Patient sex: M
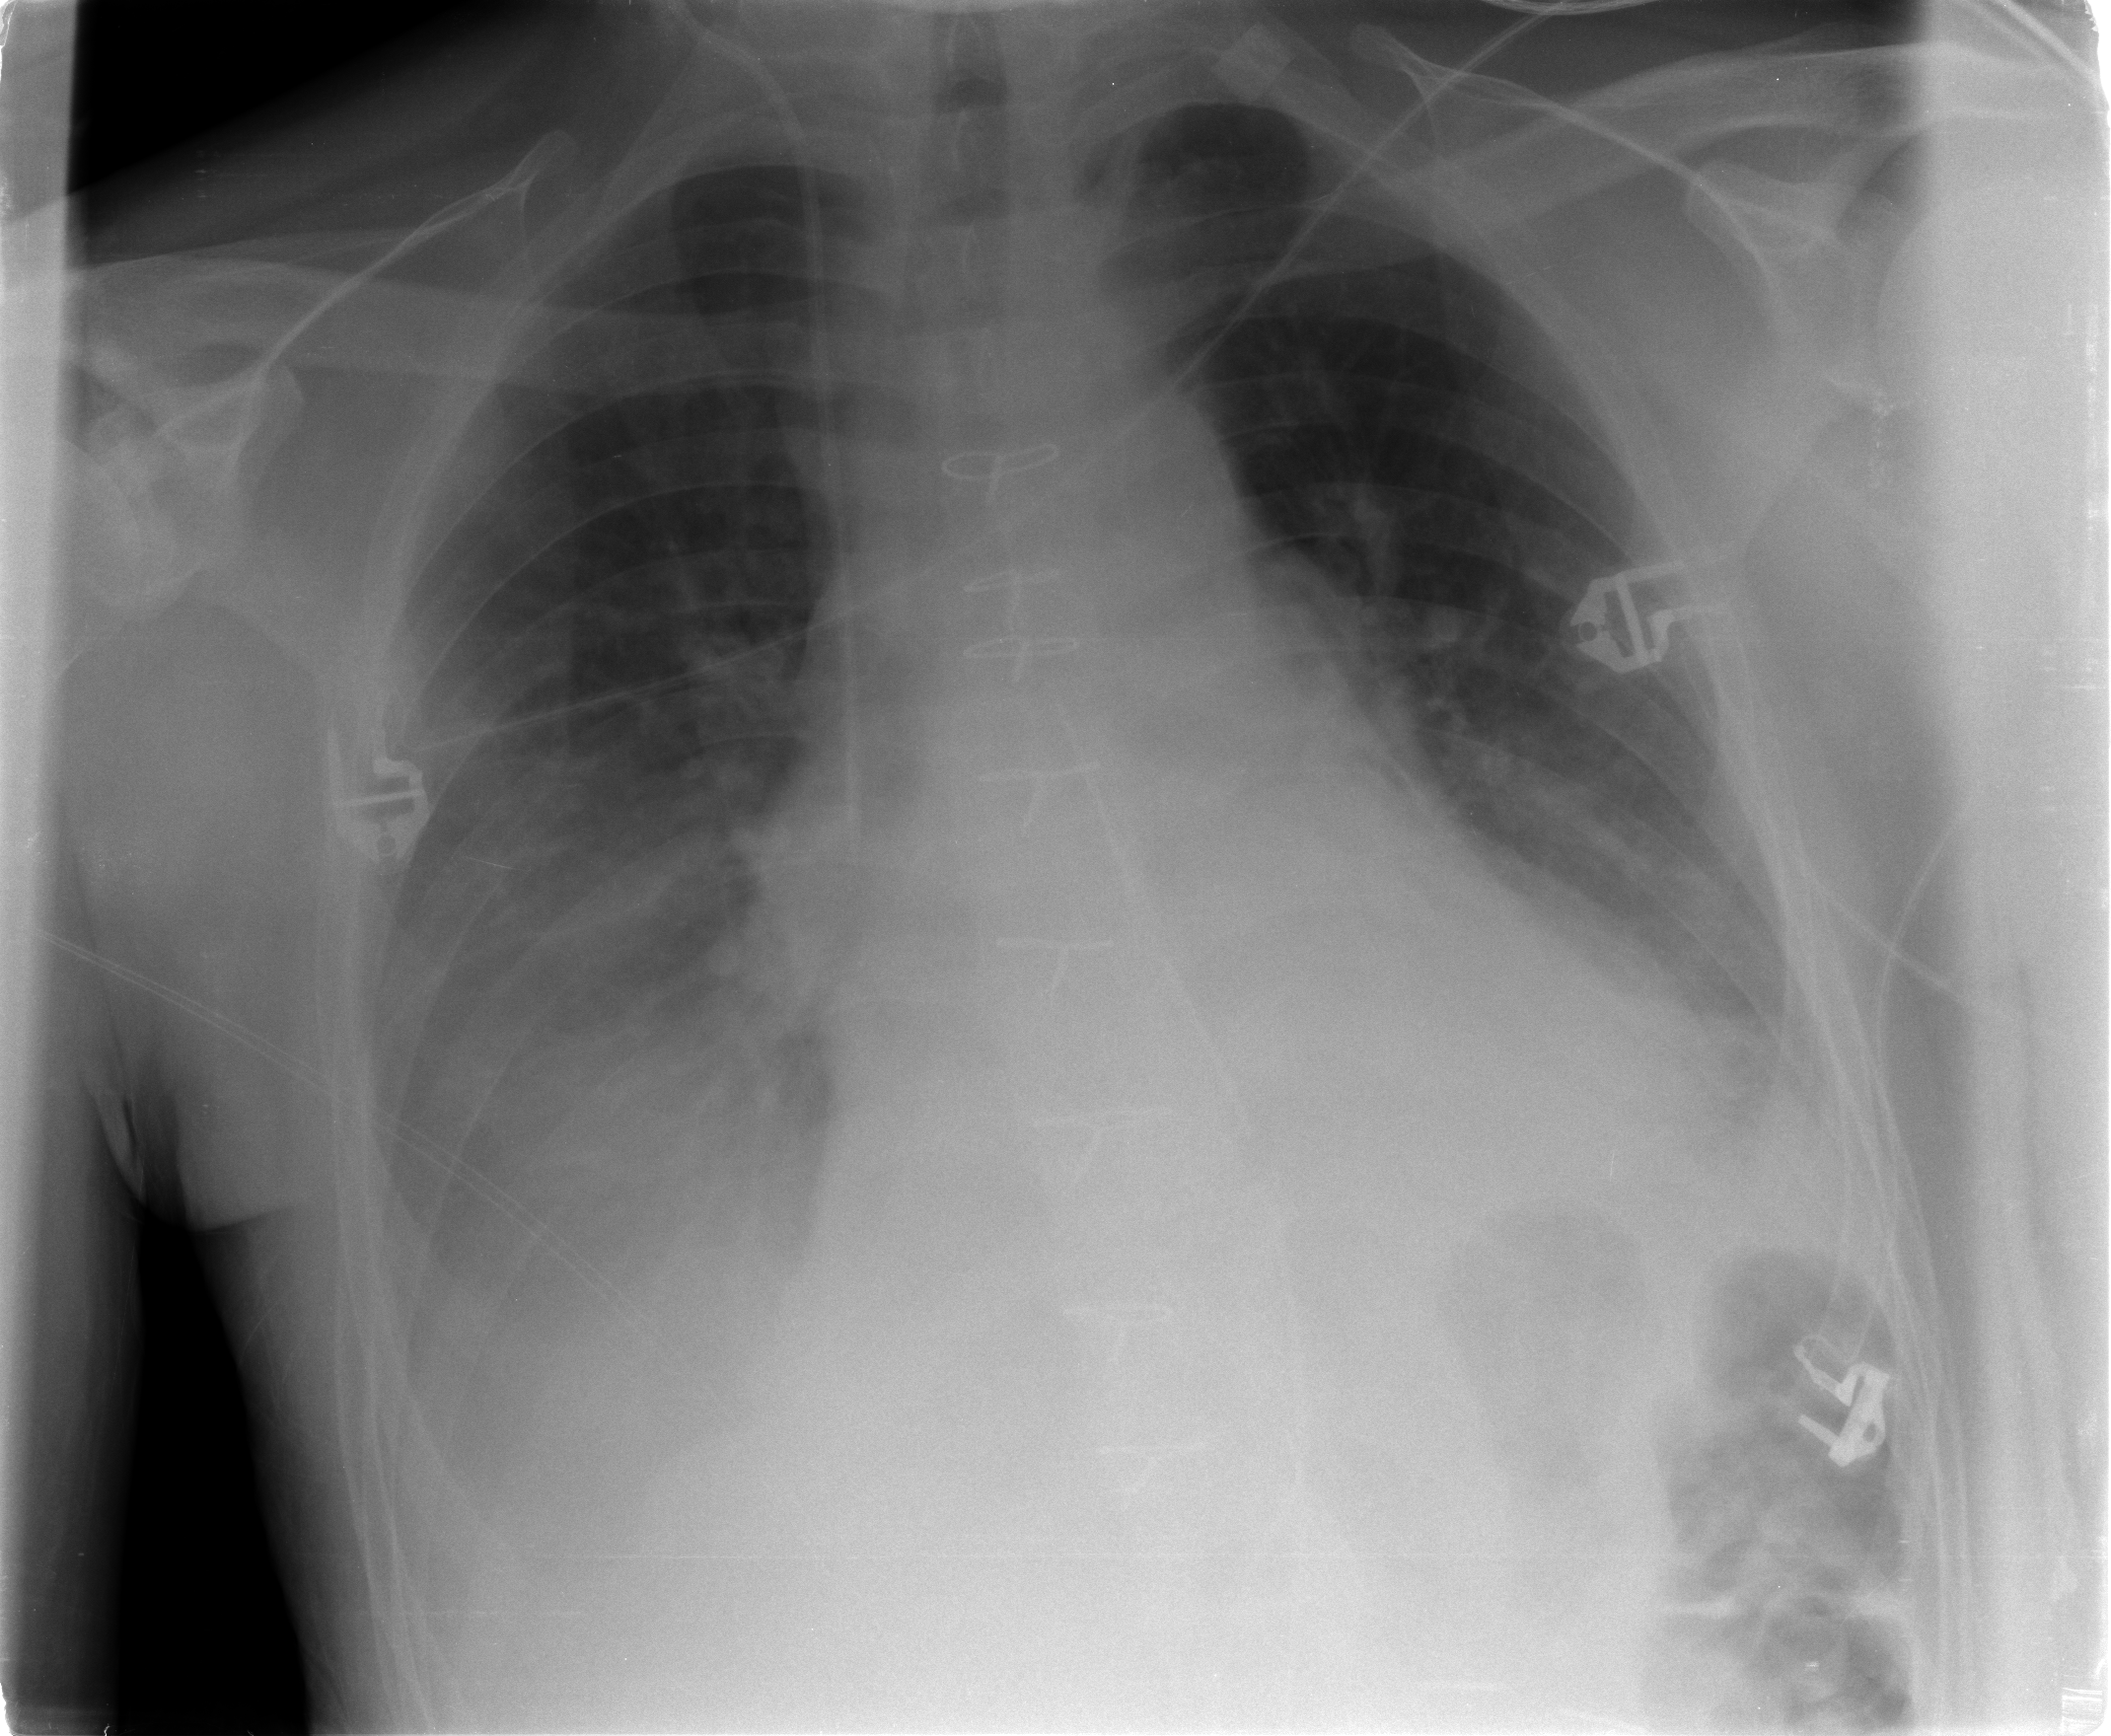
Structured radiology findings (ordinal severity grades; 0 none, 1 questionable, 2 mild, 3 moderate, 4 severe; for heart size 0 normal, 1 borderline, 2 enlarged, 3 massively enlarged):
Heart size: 2
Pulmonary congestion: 2
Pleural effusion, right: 2
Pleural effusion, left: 2
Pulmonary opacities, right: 0
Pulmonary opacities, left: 0
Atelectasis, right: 2
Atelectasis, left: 2